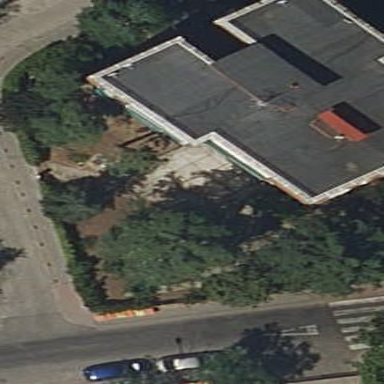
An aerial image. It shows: Retail building.